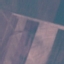
Land use / land cover class: AnnualCrop